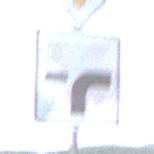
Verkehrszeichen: VerlaufVorfahrtsstrasse9
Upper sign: Vorfahrtsstrasse
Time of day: MorningAfternoon
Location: Outdoor (RoadRail)
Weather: PartlyCloudy
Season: NotSpecified
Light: Natural